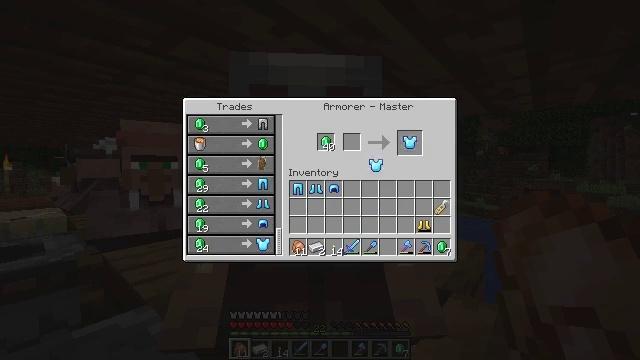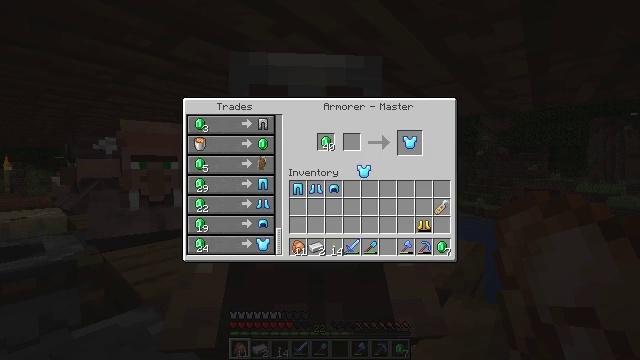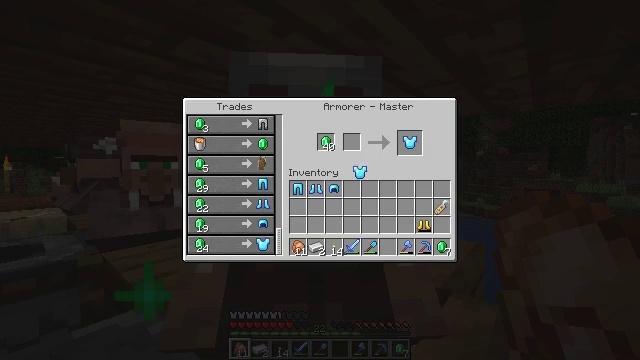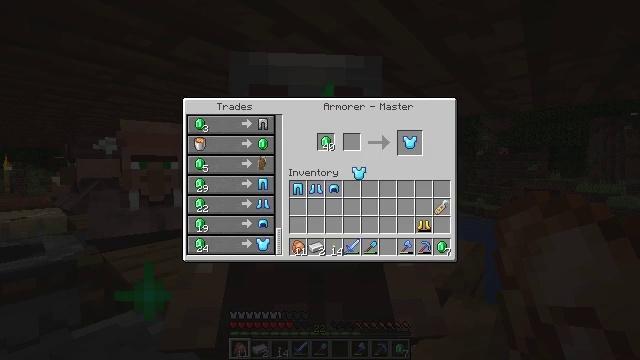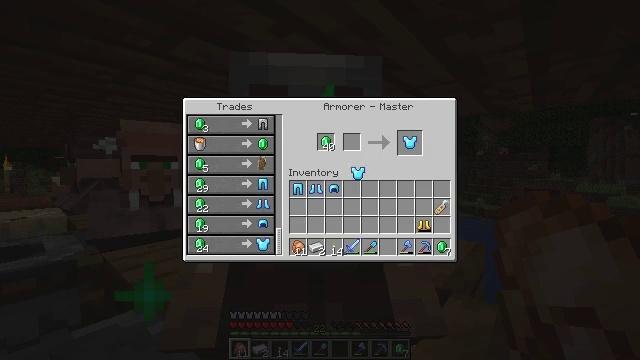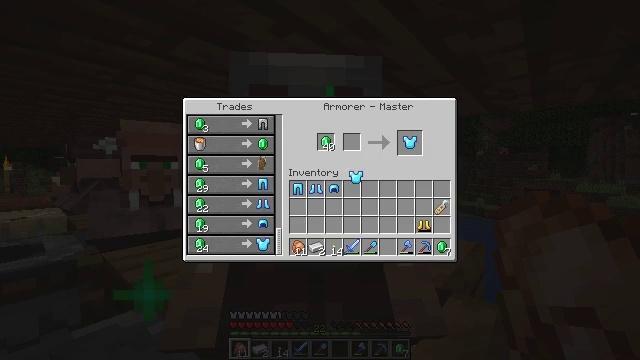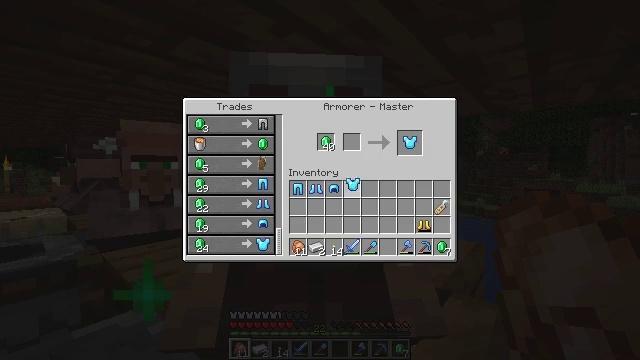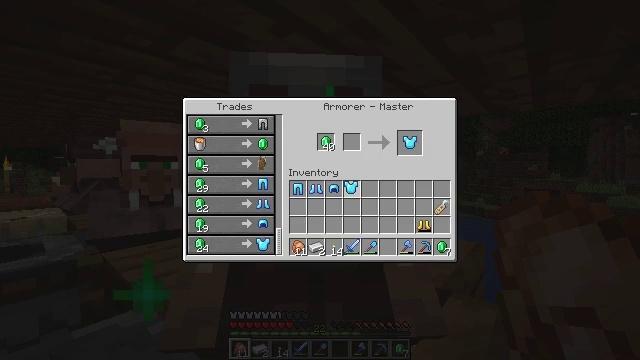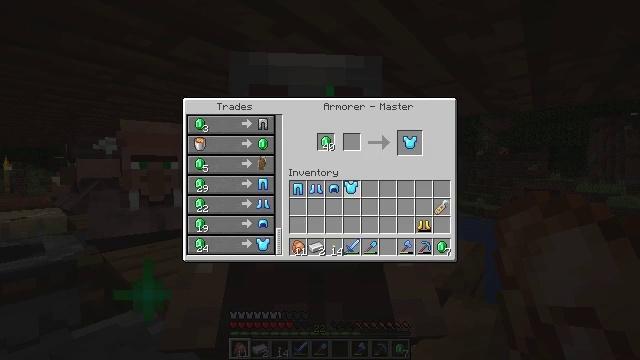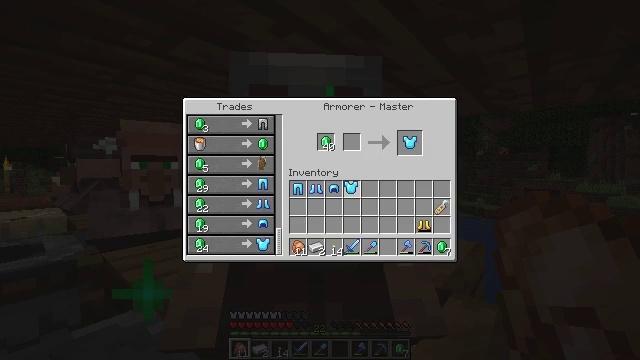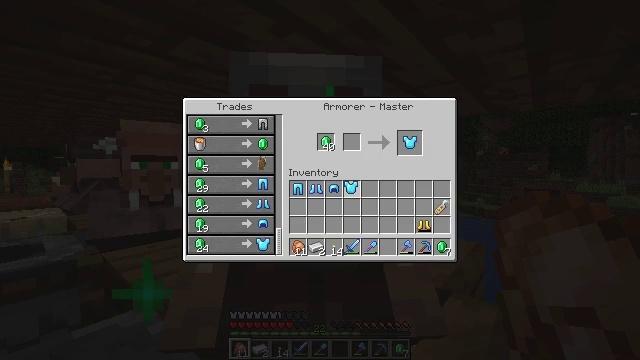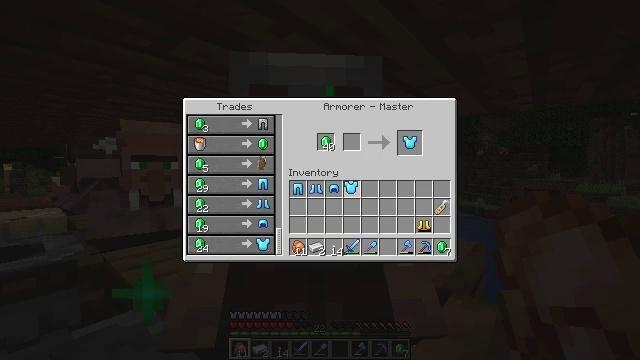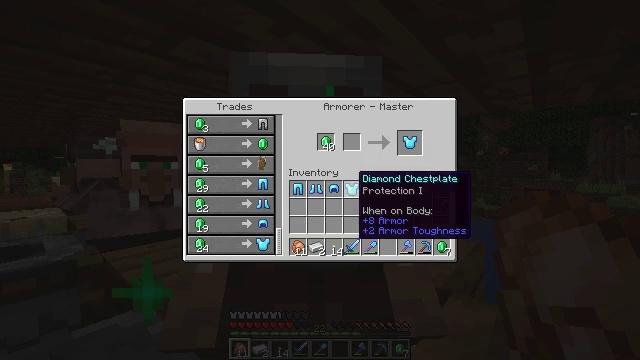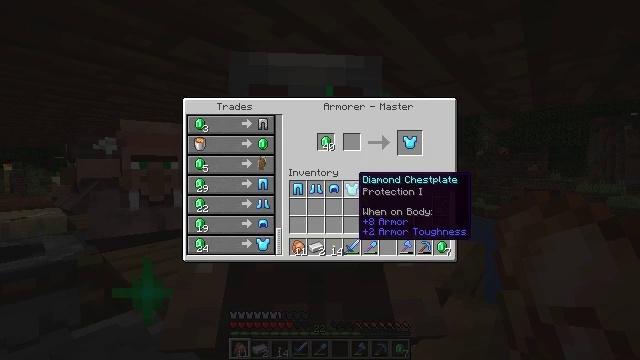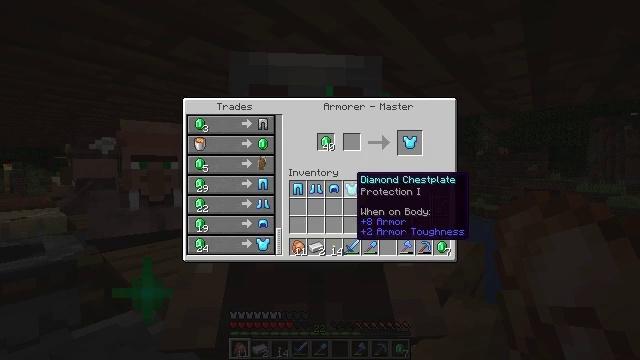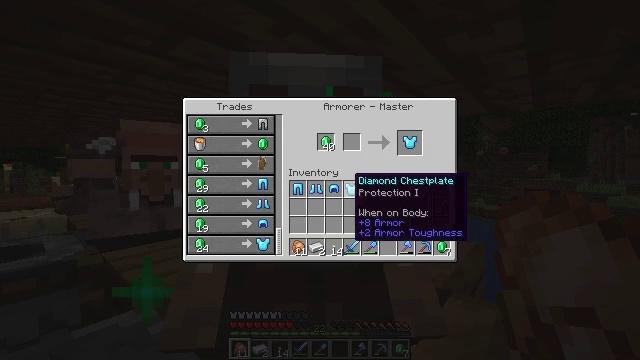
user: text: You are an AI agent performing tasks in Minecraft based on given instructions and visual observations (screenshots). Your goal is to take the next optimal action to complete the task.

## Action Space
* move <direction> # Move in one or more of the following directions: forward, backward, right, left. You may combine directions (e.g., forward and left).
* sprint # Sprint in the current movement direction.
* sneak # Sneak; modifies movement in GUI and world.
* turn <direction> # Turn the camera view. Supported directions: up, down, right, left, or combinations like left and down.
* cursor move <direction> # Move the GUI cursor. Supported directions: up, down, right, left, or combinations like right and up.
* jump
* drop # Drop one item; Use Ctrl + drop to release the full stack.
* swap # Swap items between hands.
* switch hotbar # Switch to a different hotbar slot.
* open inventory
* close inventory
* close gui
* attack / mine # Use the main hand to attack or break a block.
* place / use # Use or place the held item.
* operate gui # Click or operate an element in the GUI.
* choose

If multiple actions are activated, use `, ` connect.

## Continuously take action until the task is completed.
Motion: motion action
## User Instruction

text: Open a crafting table and craft the diamond helmet with diamonds.
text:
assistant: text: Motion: cursor move left, open gui
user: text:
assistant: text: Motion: no_op
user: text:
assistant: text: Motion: no_op
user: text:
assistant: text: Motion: no_op
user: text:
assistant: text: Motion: no_op
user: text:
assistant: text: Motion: no_op
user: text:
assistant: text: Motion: no_op
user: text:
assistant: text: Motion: no_op
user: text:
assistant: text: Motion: operate gui
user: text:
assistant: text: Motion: operate gui
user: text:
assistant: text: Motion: operate gui
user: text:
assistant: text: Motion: no_op
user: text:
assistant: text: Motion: no_op
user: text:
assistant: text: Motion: no_op
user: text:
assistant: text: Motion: no_op
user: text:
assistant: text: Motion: cursor move left
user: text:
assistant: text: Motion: cursor move left and down
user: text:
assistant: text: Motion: cursor move left
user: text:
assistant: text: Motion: cursor move left
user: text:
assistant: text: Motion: cursor move left
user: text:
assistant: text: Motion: cursor move left
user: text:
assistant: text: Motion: no_op
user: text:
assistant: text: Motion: no_op
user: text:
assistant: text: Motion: no_op
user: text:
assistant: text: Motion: no_op
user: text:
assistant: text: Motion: no_op
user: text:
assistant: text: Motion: no_op
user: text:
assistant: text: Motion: no_op
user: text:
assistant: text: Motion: no_op
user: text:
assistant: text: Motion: operate gui